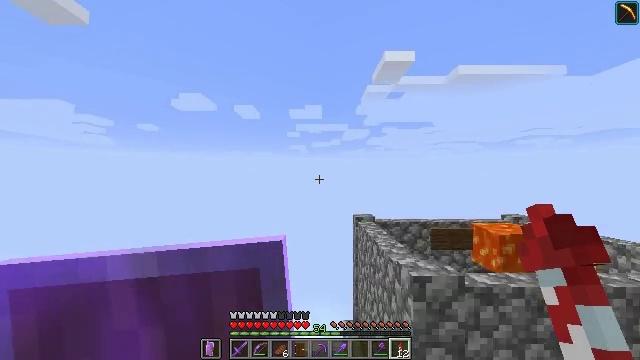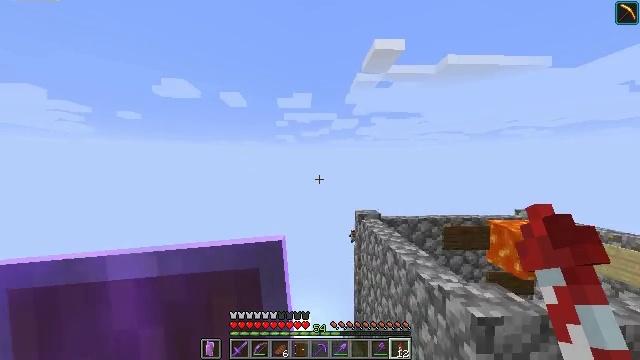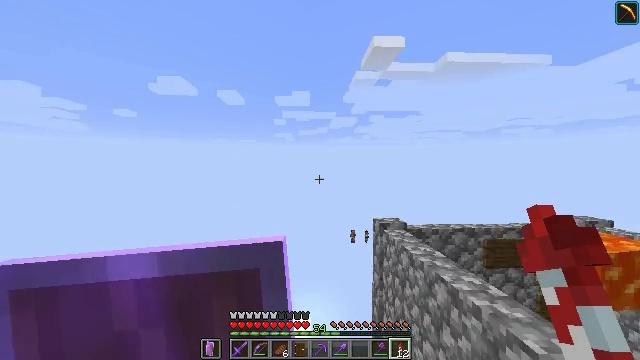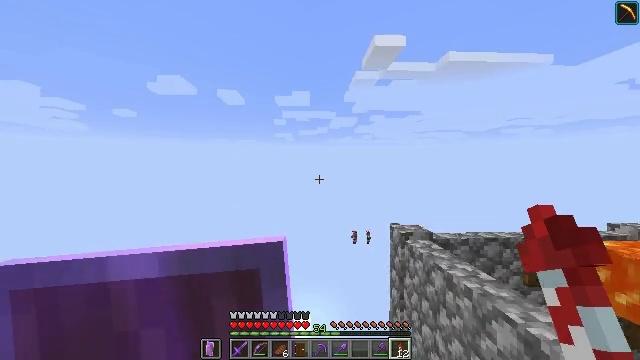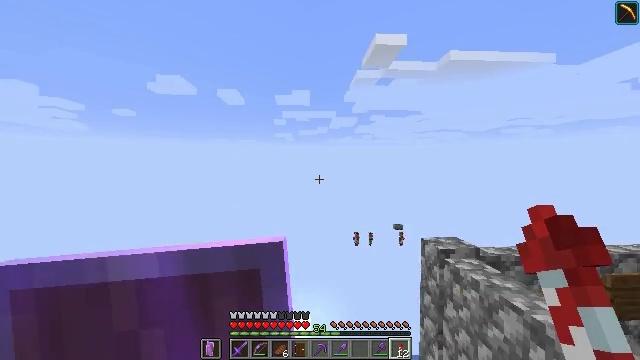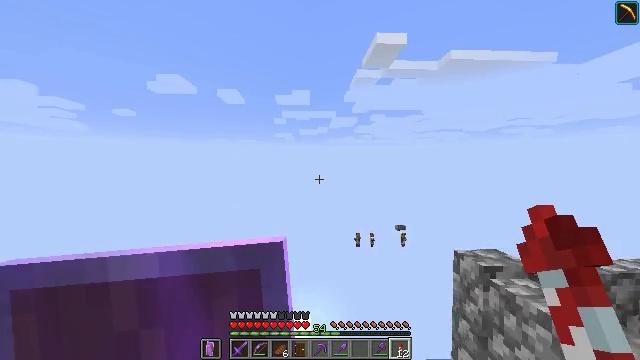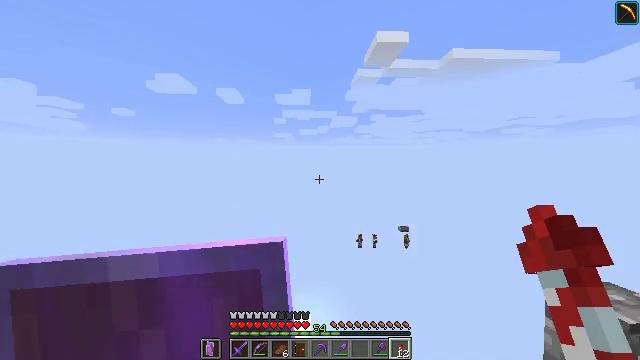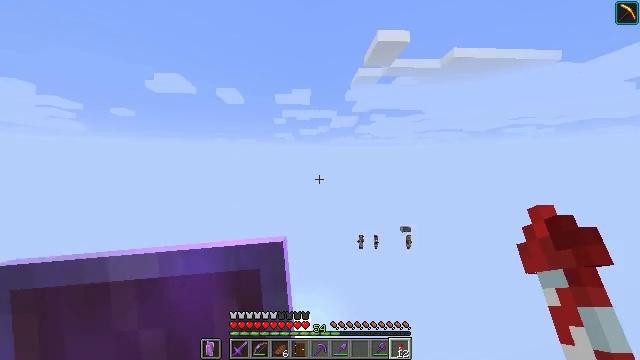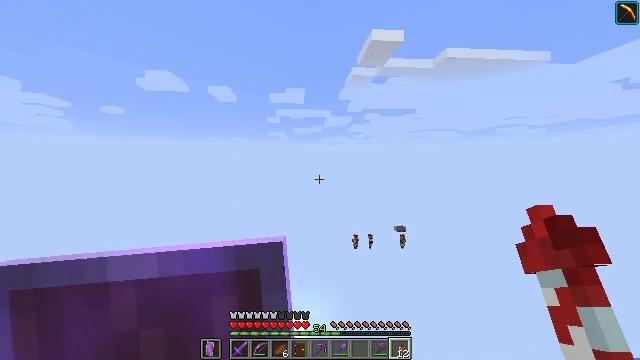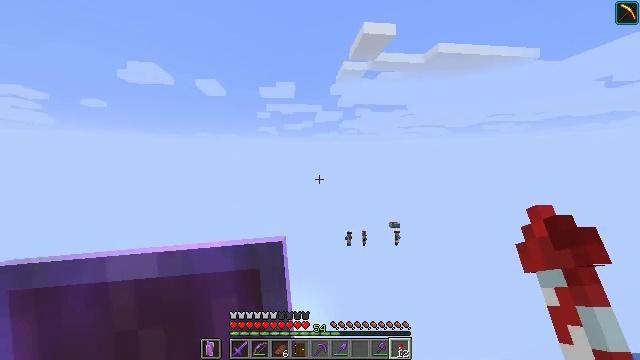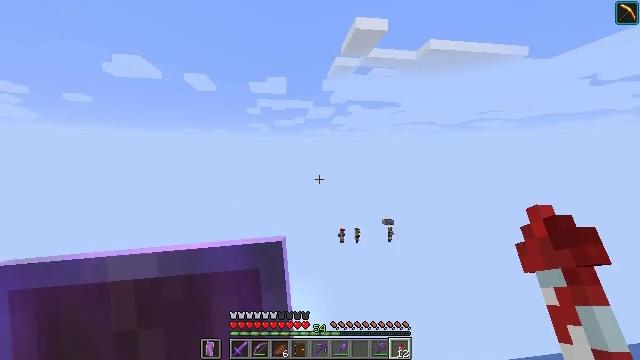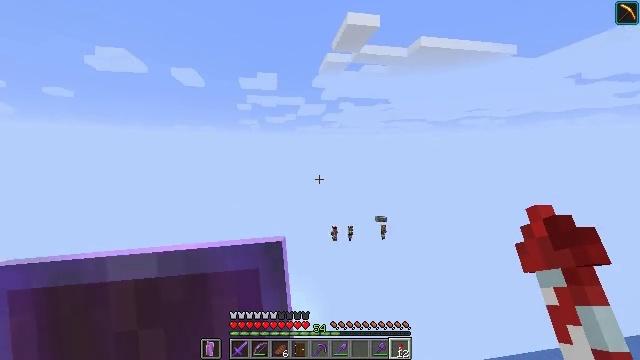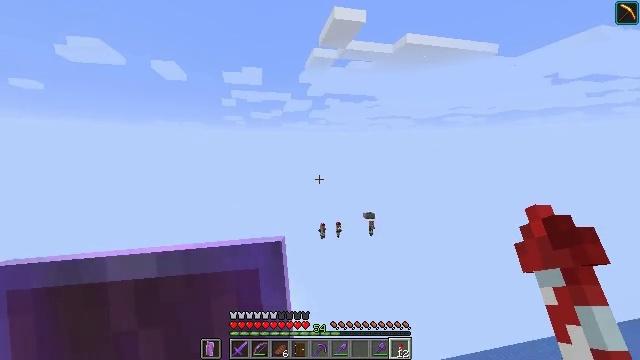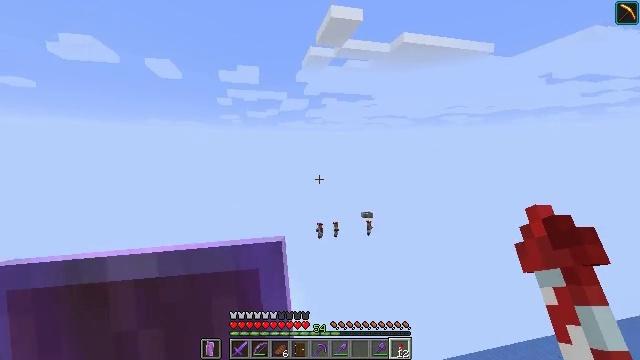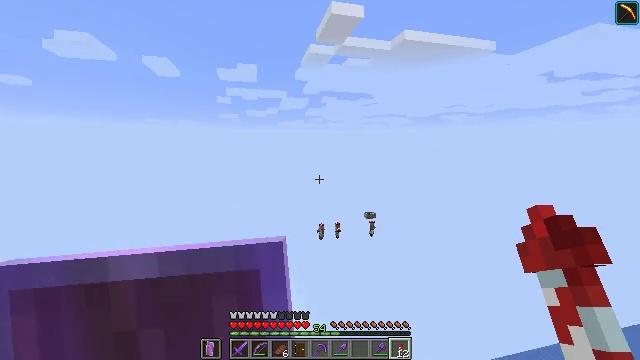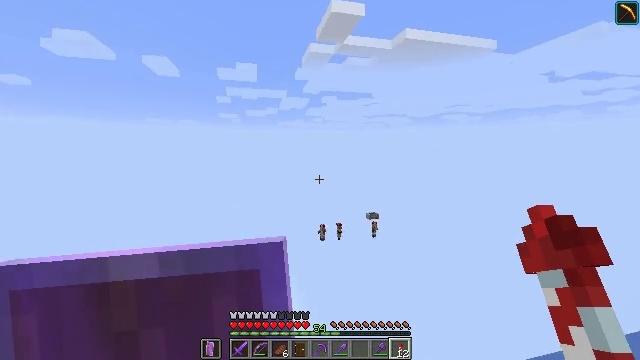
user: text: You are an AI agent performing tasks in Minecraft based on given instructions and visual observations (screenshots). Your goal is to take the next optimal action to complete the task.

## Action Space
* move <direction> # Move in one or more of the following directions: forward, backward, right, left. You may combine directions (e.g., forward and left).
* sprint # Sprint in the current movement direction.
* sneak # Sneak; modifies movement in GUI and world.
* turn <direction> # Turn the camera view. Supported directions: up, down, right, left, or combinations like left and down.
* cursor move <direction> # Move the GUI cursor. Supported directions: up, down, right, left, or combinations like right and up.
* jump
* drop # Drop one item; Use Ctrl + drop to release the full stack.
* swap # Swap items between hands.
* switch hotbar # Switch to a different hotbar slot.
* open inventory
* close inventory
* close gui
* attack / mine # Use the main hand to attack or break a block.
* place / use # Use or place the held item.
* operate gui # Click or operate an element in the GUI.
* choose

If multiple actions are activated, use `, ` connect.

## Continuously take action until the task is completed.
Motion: motion action
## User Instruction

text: craft item air
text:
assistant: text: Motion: turn right and down
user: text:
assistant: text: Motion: no_op
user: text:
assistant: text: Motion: no_op
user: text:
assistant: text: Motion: no_op
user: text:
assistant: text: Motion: no_op
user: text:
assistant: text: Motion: no_op
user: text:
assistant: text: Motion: no_op
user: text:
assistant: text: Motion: turn right
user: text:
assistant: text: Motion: turn right
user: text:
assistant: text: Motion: turn right
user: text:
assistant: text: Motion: turn right
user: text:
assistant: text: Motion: turn right
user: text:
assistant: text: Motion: no_op
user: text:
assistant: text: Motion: no_op
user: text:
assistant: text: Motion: no_op
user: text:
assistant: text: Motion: no_op
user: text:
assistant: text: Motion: no_op
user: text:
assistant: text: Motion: turn left
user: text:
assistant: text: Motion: turn left and up
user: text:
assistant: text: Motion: no_op
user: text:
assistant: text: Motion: no_op
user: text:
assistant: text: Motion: no_op
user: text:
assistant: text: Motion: no_op
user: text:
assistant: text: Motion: no_op
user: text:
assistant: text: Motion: no_op
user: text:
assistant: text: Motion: no_op
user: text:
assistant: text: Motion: no_op
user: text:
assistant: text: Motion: no_op
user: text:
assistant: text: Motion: no_op
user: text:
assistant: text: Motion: no_op